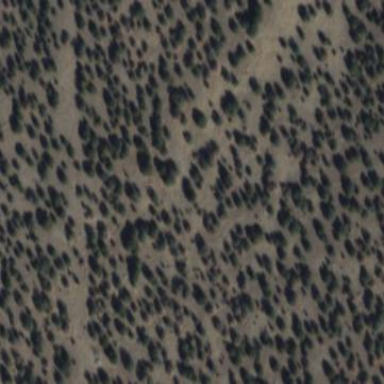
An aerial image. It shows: Area covered in scrub vegetation.